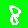
Digit: 8